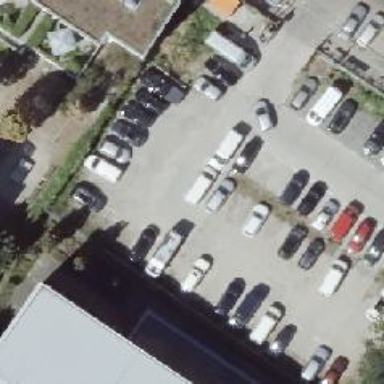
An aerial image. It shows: Parking aisle with concrete surface.